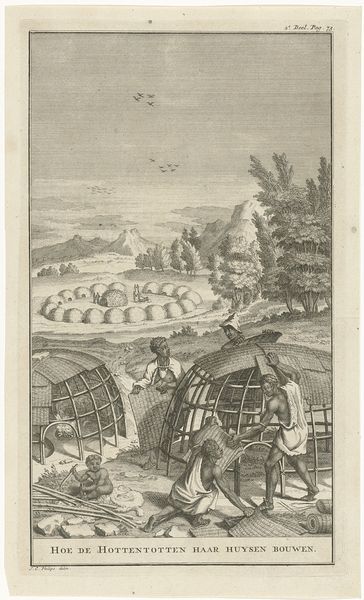
Titel: Hottentotten bouwen een hut
Künstler: Jan Caspar Philips
Standort: Amsterdam
Institution: Rijksmuseum
Schlagwörter: homme, blanc, noir, maison, femme, ciel, montagne, enfant, jesus, blance, lit, hutte, volcan, donner, afrique, case, habitat, hottentot, contruction de case, scene pastorale, les africans, les africains, marger